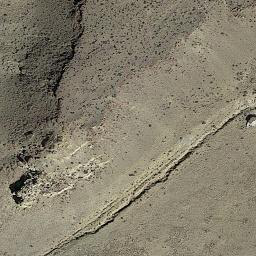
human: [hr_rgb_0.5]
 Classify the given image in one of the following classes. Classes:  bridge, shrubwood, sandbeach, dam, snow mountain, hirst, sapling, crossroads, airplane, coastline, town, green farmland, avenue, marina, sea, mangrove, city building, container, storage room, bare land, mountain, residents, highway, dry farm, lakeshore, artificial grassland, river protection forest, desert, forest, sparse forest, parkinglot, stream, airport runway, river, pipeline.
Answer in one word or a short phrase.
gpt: bare land